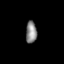
Tissue: lung
Cell type: Endothelial cells
Senescence score: 0.5424
Nuclear area (px): 236
Mean DAPI intensity: 136.619